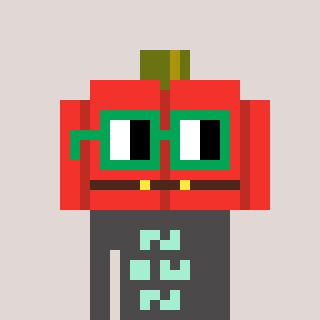
a pixel art character with square green glasses, a pumpkin-shaped head and a grayscale-colored body on a warm background